Field crop: maize
Growth stage: 2
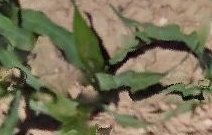
Species: maize